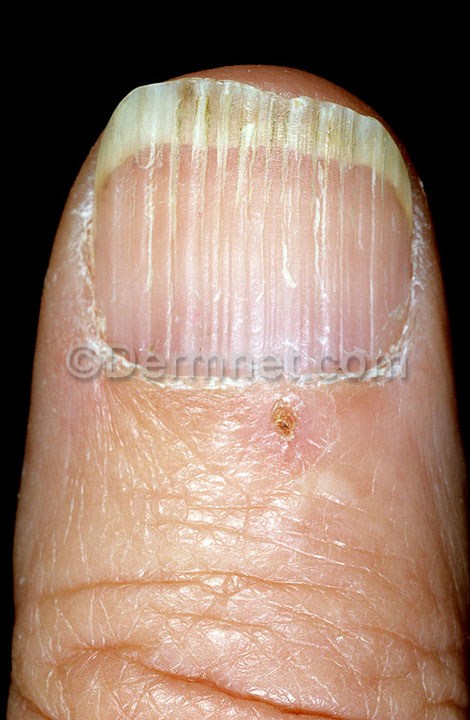
Disease: Nail Fungus and other Nail Disease